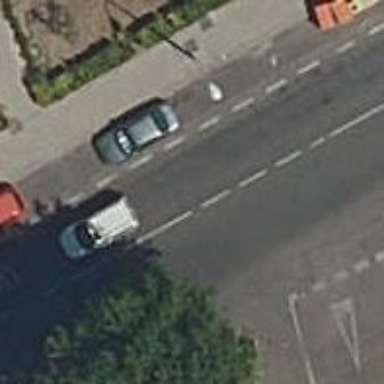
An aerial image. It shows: Road with traffic signals.